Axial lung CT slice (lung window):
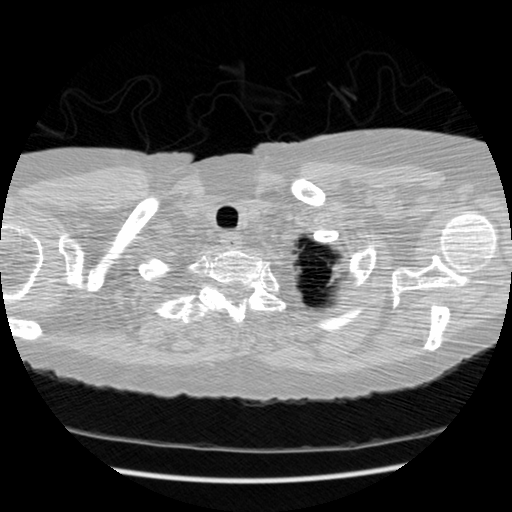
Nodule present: no